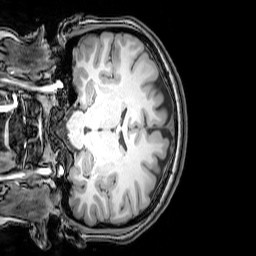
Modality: T1w
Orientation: coronal
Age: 23
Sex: female
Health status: healthy
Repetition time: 0.081 s
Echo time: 0.037 s